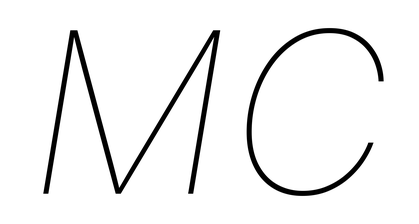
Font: Inter-Italic_Thin_Italic